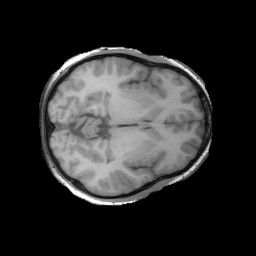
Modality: T1w
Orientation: axial
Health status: ill
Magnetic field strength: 3 T